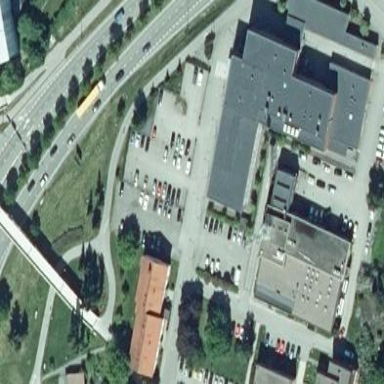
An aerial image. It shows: Police building.